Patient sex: M
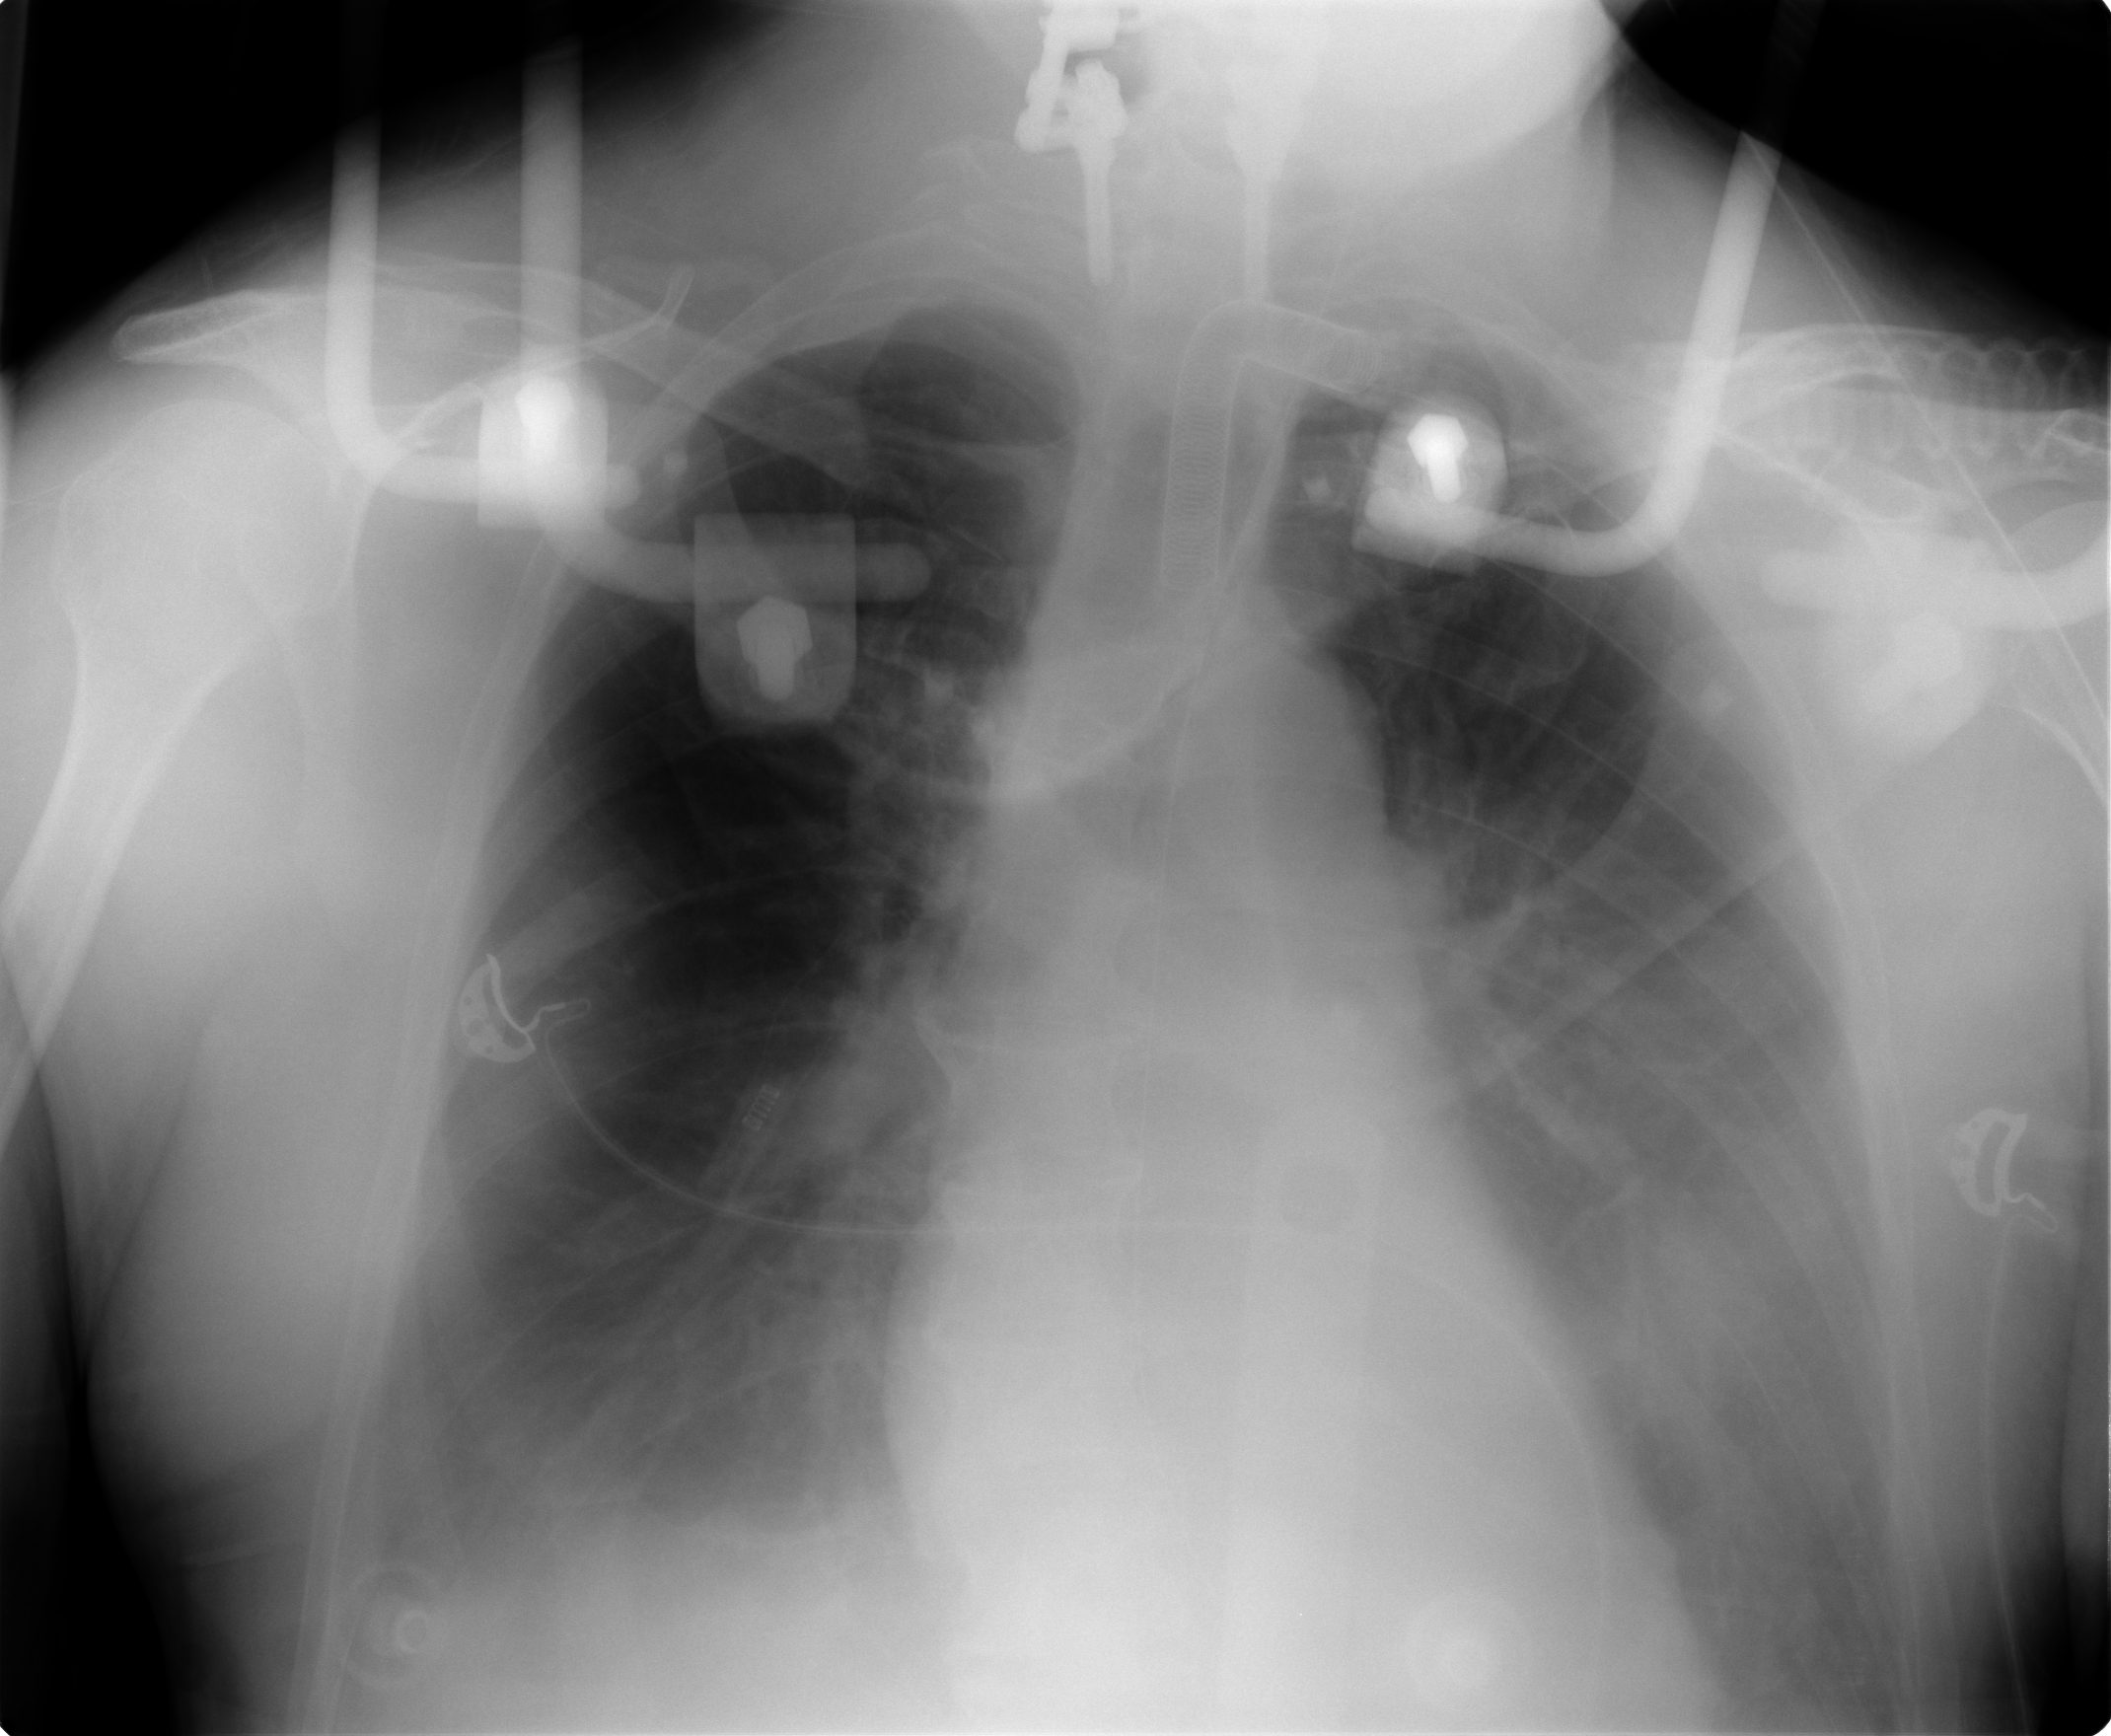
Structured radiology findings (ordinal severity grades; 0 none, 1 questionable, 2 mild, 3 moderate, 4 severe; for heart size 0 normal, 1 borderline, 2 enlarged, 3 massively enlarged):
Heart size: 0
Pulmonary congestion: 0
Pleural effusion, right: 2
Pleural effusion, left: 2
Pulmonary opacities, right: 1
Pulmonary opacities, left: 2
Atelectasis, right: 2
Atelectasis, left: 2